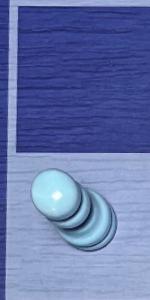
Label: Pawn_White